Field crop: tomato
Growth stage: 2
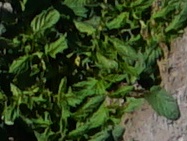
Species: tomato